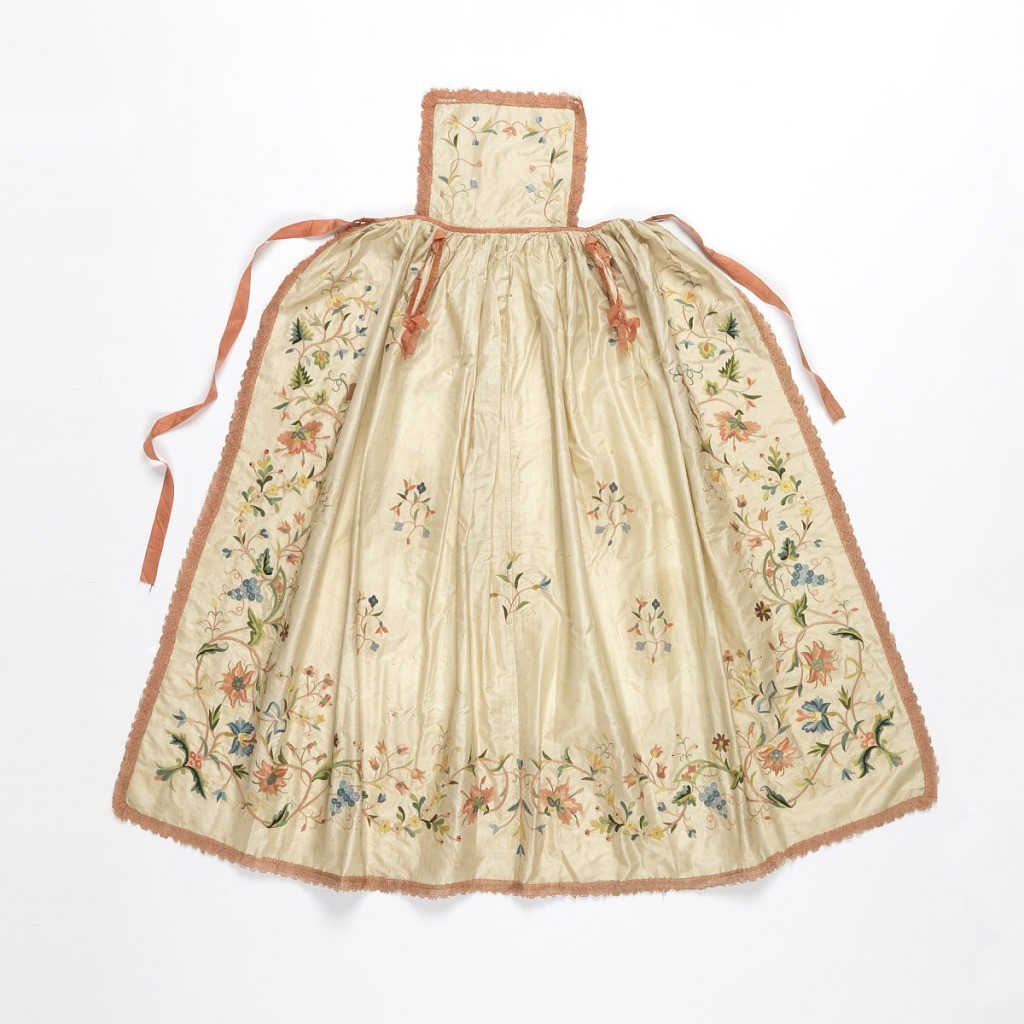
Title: Apron
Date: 18th century
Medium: silk Technique: embroidered in satin stitch on plain weave
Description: White silk taffeta apron with a small bib and full gathered skirt, embroidered with a deep border and small sprays in field of vines, flowers and grape clusters in many colors. Trimmed with a pink silk galloon; belt and ties of pink silk ribbon.